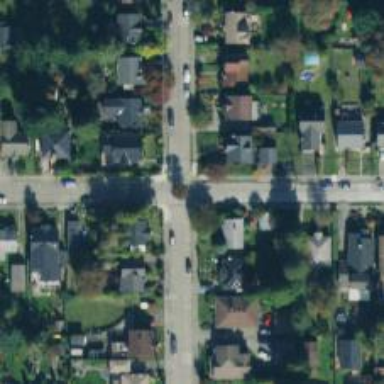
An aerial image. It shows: Residential road with separate sidewalk.